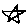
Label: star